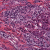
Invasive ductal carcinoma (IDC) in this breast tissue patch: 1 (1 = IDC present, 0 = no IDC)